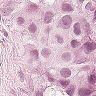
Metastatic tissue present: yes